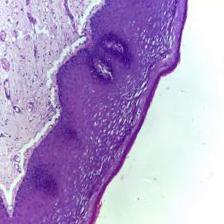
Diagnosis: Normal